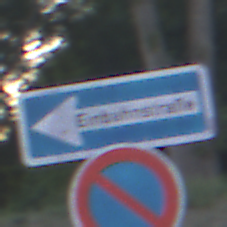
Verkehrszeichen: EinbahnstrasseLinksweisend
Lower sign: EingeschraenktesHalteverbot
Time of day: SunriseSunset
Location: Outdoor (Urban)
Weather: Clear
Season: NotSpecified
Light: Natural